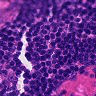
Metastatic tissue present: no